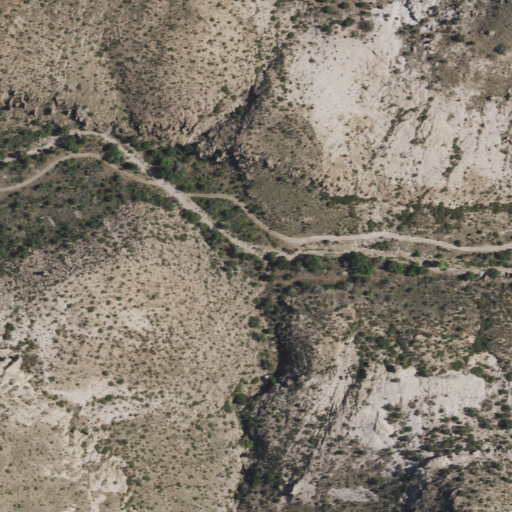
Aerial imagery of valley in New Mexico named Pine Canyon containing shrub and grassland